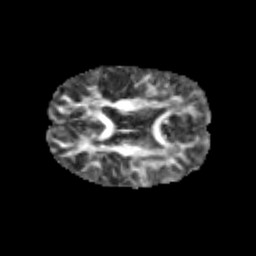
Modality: FA
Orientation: axial
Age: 10
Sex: male
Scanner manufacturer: siemens
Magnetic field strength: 3 T
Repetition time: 3.8 s
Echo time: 0.07 s